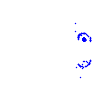
Particle: electron